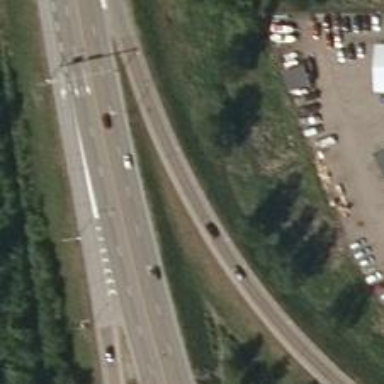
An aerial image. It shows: Tertiary trunk link highway.